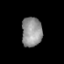
Tissue: prostate
Cell type: T cells
Senescence score: 0.3276
Nuclear area (px): 593
Mean DAPI intensity: 146.292